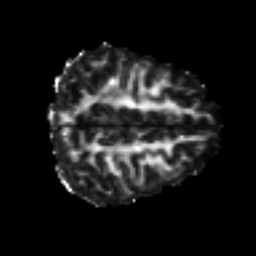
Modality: FA
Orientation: axial
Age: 20
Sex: female
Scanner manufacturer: siemens
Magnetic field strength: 3 T
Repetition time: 7 s
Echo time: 0.0926 s